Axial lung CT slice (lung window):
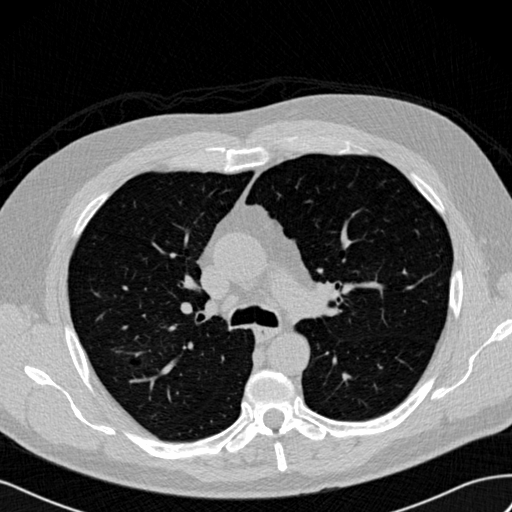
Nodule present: no